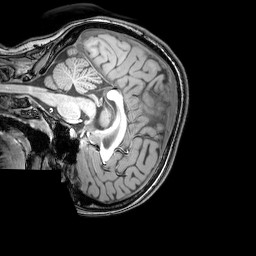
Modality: T1w
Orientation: sagittal
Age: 22
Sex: female
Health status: healthy
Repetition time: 0.081 s
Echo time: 0.037 s